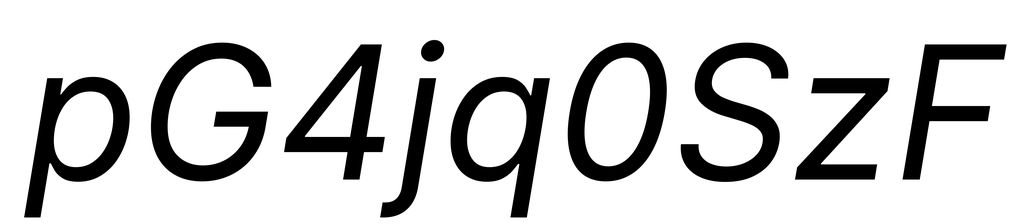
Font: Inter-Italic_Italic